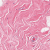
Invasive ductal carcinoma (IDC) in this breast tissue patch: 0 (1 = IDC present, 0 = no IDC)